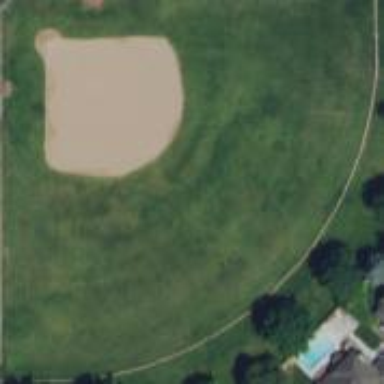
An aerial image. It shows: Baseball pitch for leisure land.